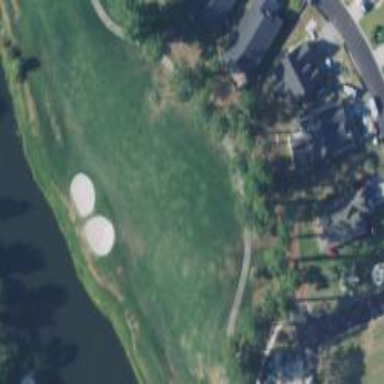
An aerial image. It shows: Golf hole.